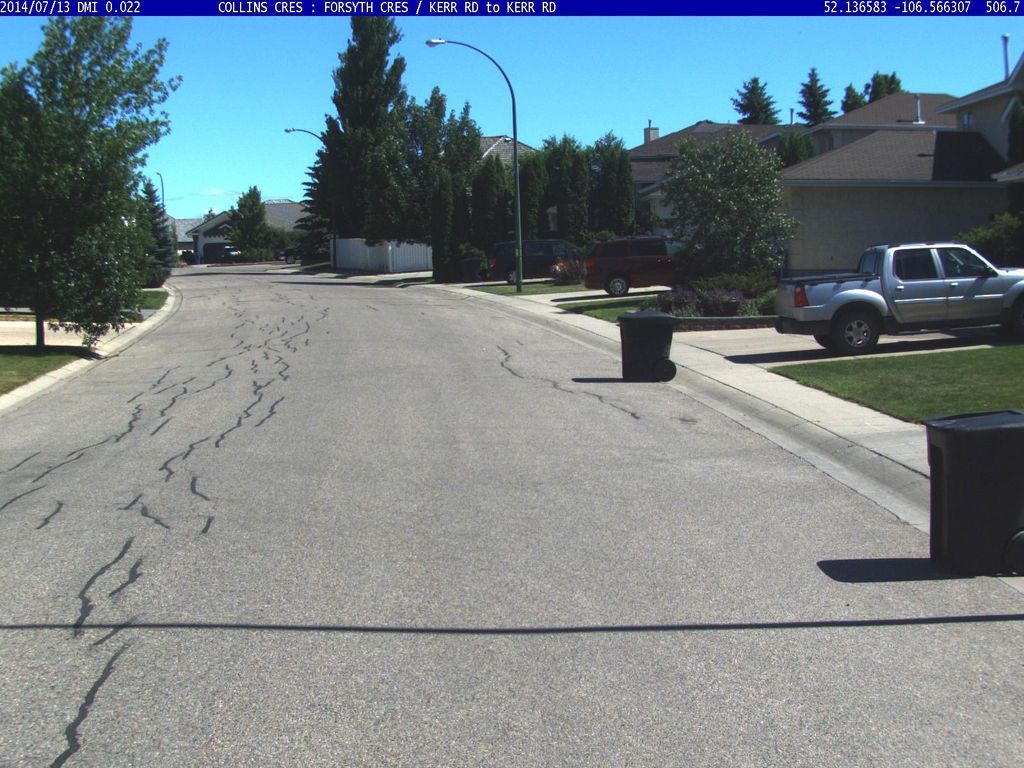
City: saskatoon